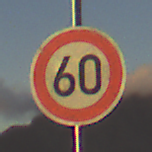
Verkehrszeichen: Geschwindigkeit60
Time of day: SunriseSunset
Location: Outdoor (RoadRail)
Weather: PartlyCloudy
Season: NotSpecified
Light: Natural